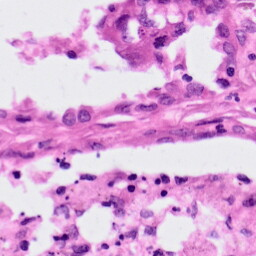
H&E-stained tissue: Lung